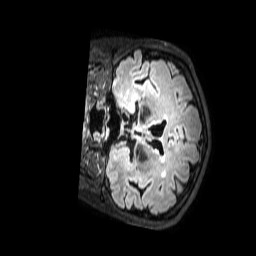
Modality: FLAIR
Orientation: coronal
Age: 52
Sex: female
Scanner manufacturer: philips
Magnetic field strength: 3 T
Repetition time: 4.8 s
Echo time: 0.2911 s